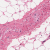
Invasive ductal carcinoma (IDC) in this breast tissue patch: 0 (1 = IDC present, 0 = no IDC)